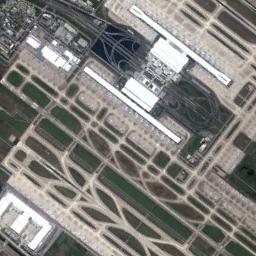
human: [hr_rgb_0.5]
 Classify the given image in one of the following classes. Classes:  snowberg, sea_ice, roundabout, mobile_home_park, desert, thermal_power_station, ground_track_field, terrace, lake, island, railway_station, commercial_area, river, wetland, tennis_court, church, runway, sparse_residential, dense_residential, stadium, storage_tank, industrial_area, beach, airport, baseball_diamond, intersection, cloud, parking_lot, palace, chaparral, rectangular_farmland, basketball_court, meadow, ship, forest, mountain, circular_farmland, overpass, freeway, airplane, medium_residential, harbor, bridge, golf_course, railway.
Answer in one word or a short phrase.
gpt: airport